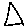
Label: triangle